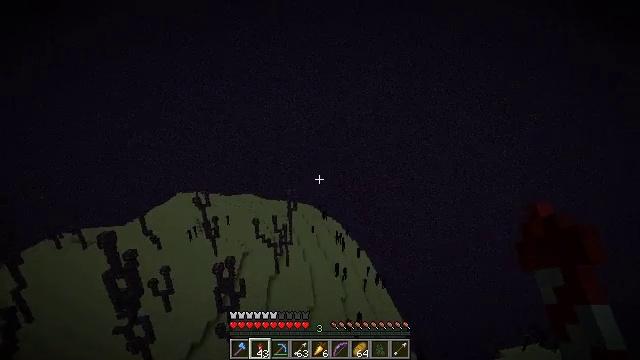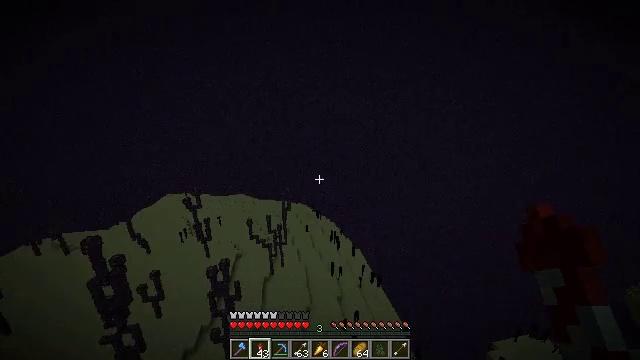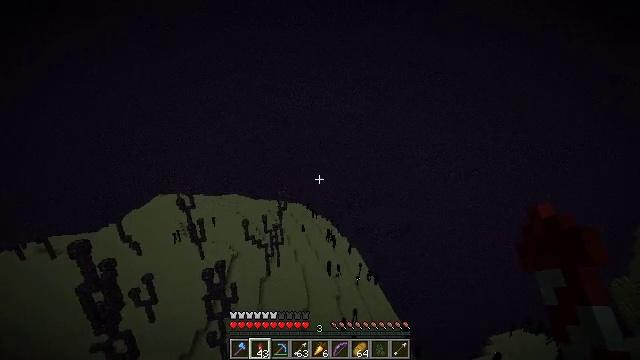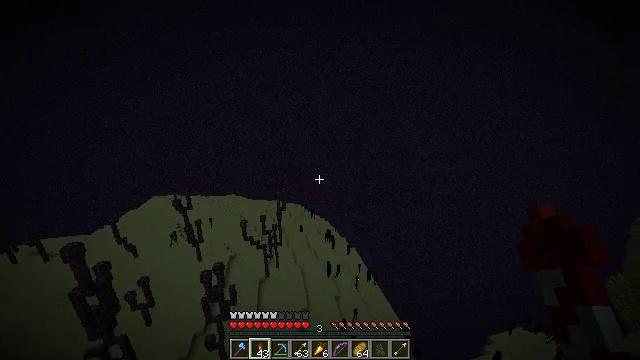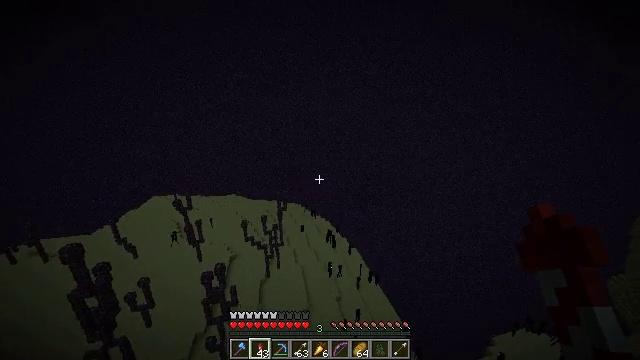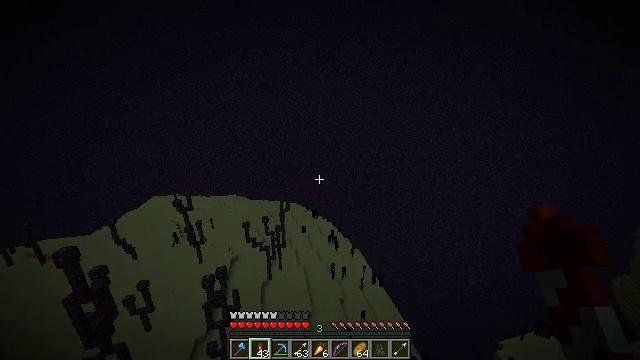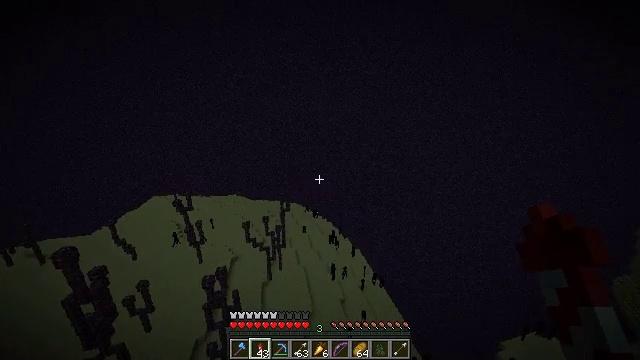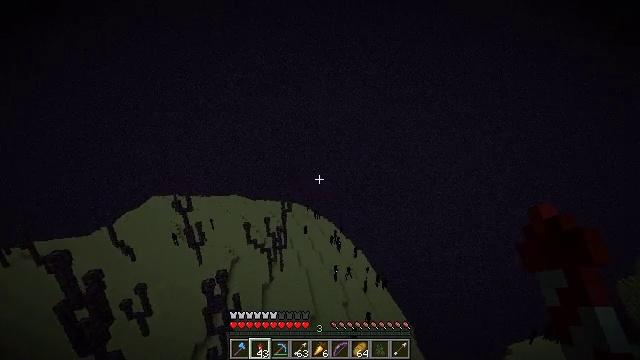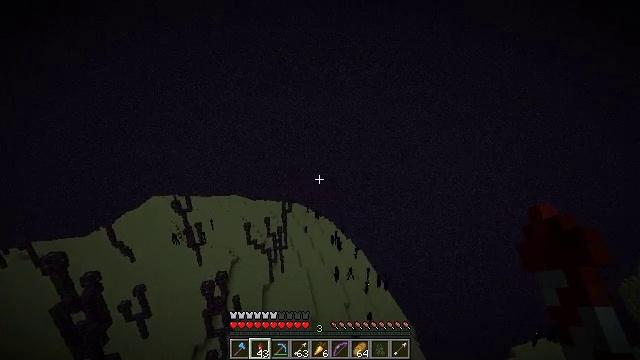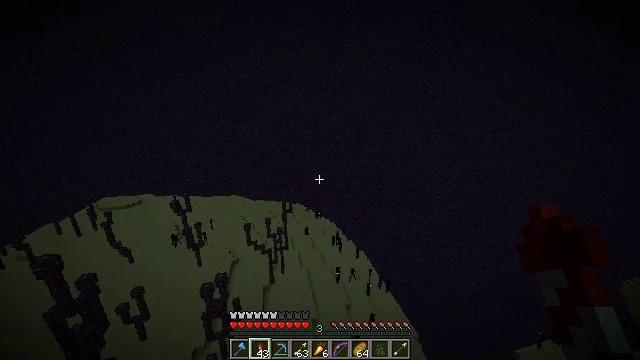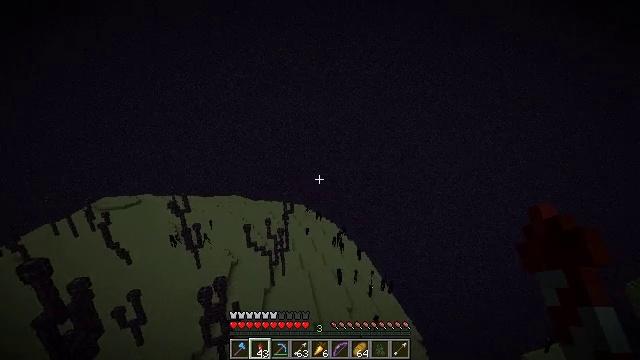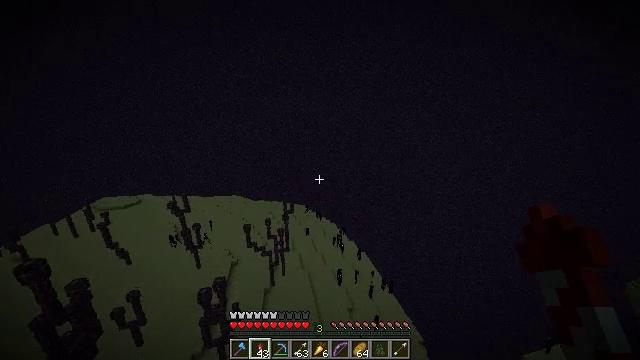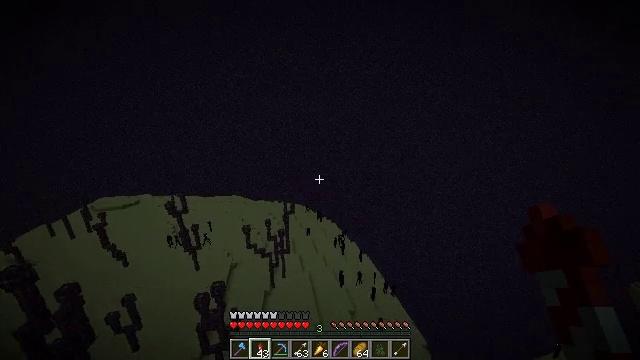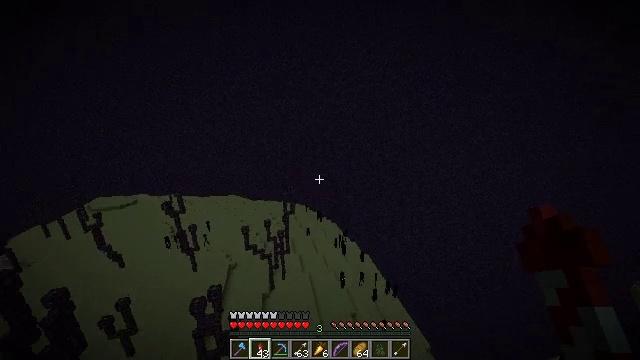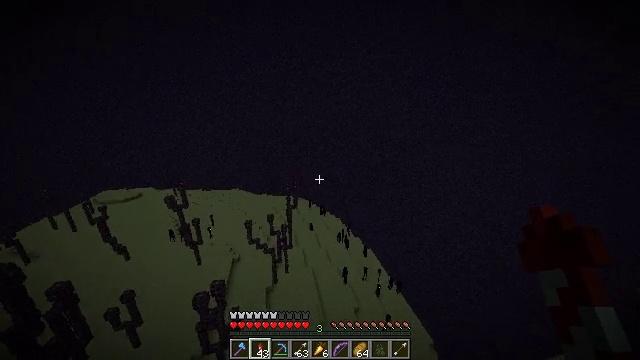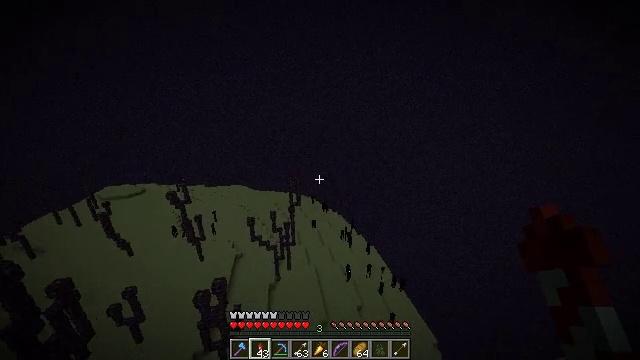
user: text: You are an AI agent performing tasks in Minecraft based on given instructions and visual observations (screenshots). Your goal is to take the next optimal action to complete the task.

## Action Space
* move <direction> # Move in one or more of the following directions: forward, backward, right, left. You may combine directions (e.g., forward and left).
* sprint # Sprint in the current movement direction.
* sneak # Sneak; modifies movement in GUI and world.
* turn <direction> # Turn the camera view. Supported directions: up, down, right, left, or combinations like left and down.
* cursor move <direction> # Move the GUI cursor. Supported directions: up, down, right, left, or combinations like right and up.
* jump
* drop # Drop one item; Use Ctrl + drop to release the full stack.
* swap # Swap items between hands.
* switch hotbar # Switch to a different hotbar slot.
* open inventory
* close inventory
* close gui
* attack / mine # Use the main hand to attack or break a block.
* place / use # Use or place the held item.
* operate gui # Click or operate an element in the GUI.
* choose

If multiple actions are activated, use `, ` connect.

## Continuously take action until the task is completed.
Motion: motion action
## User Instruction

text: Remove a firework rocket from the inventory.
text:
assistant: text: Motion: move forward, sprint, turn right, jump
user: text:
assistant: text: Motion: move forward, sprint, turn right, jump
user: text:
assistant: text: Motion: move forward, sprint, jump
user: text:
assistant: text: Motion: move forward, sprint, jump
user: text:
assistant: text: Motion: move forward, sprint, jump
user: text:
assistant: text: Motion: move forward, sprint, jump
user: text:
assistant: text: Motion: move forward, sprint, jump
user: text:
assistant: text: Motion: move forward, sprint, jump
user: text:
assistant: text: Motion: move forward, sprint, jump
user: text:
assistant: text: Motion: move forward, sprint, jump
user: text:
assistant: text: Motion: move forward, sprint, jump
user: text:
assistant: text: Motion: move forward, sprint, jump
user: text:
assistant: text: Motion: move forward, sprint, jump
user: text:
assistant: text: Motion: move forward, sprint, turn down, jump
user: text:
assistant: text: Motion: move forward, sprint, jump
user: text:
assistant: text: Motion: move forward, sprint, turn left, jump
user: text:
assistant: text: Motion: move forward, sprint, turn left, jump
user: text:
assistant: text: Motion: move forward, sprint, turn left, jump
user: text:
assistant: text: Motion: move forward, sprint, jump
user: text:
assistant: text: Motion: move forward, sprint, jump
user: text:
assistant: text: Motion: move forward, sprint, jump
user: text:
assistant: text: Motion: move forward, sprint, jump
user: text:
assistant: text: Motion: move forward, sprint, turn left and up, jump
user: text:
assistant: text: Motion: move forward, sprint, turn left and up, jump
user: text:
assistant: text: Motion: move forward, sprint, jump
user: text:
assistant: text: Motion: move forward, sprint, turn left, jump
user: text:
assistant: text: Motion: move forward, sprint, turn left, jump
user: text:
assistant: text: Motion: move forward, sprint, turn left, jump
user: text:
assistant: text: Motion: move forward, sprint, turn left and up, jump
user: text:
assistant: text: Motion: move forward, sprint, turn left and up, jump